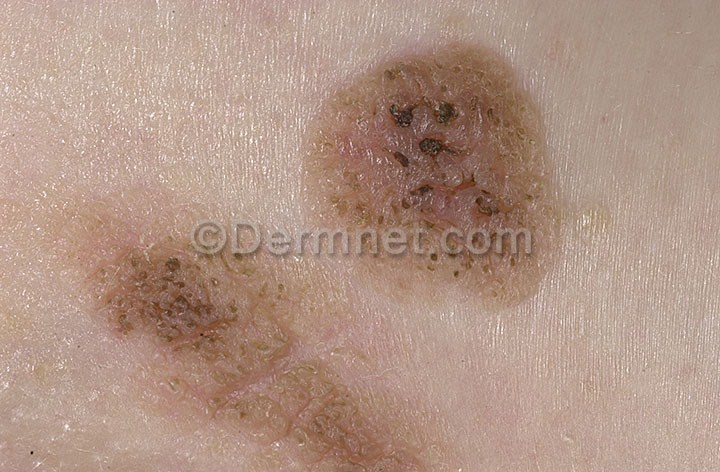
Disease: Seborrheic Keratoses and other Benign Tumors